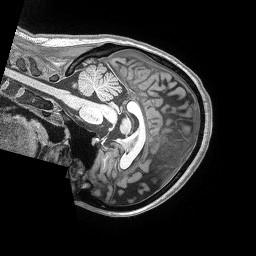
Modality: T1w
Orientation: sagittal
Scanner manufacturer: siemens
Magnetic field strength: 3 T
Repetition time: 2.53 s
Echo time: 0.00169 s